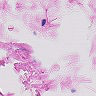
Metastatic tissue present: no